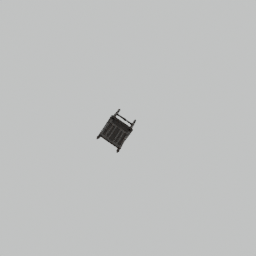
Label: furniture